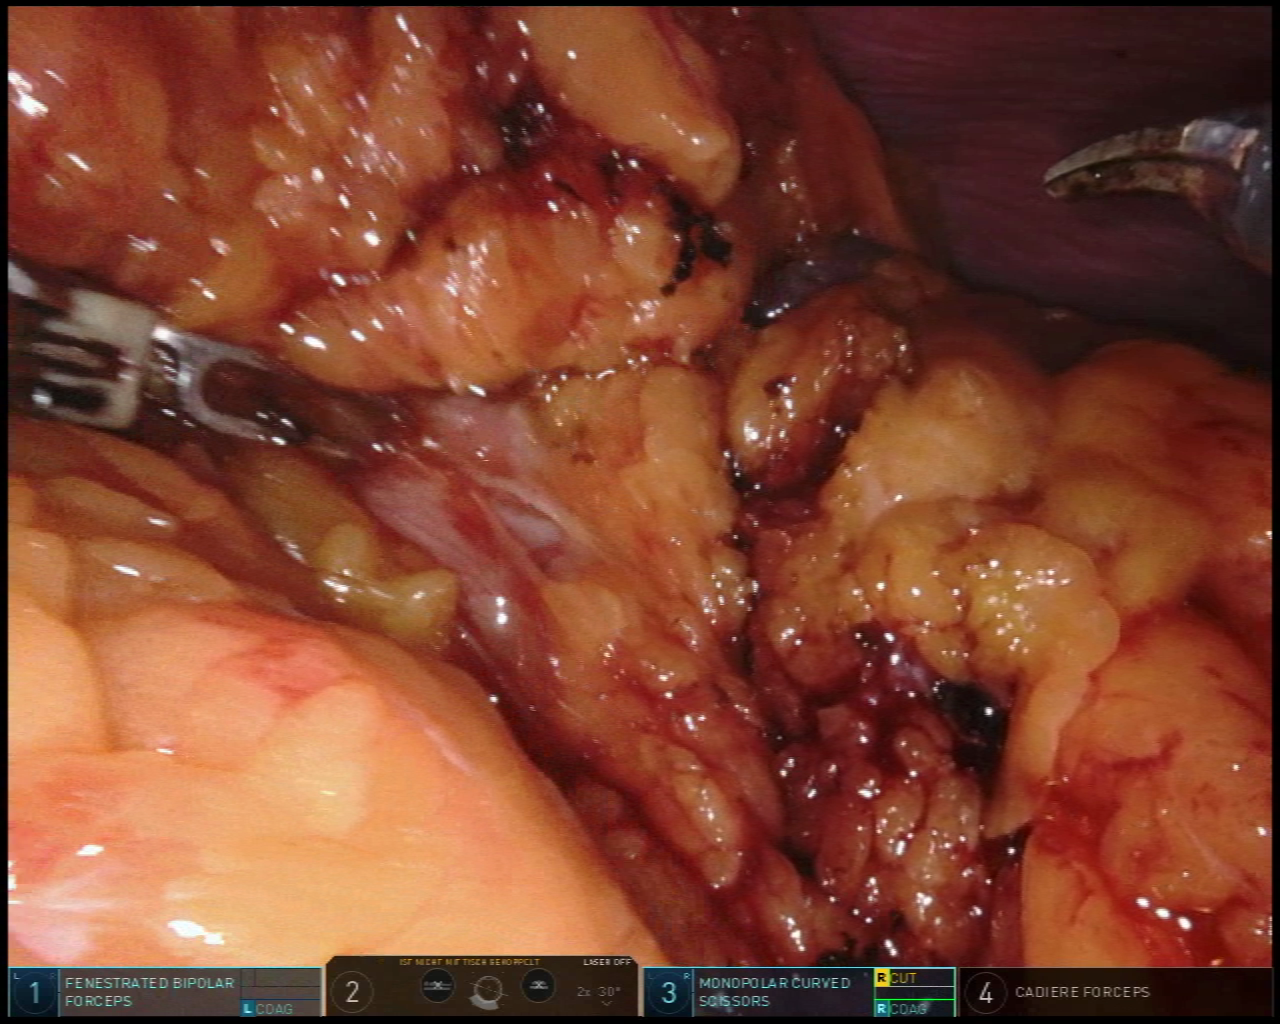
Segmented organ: abdominal_wall
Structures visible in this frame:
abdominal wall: yes
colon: no
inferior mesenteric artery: no
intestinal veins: no
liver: no
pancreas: no
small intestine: no
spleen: yes
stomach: yes
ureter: no
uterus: no
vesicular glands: no